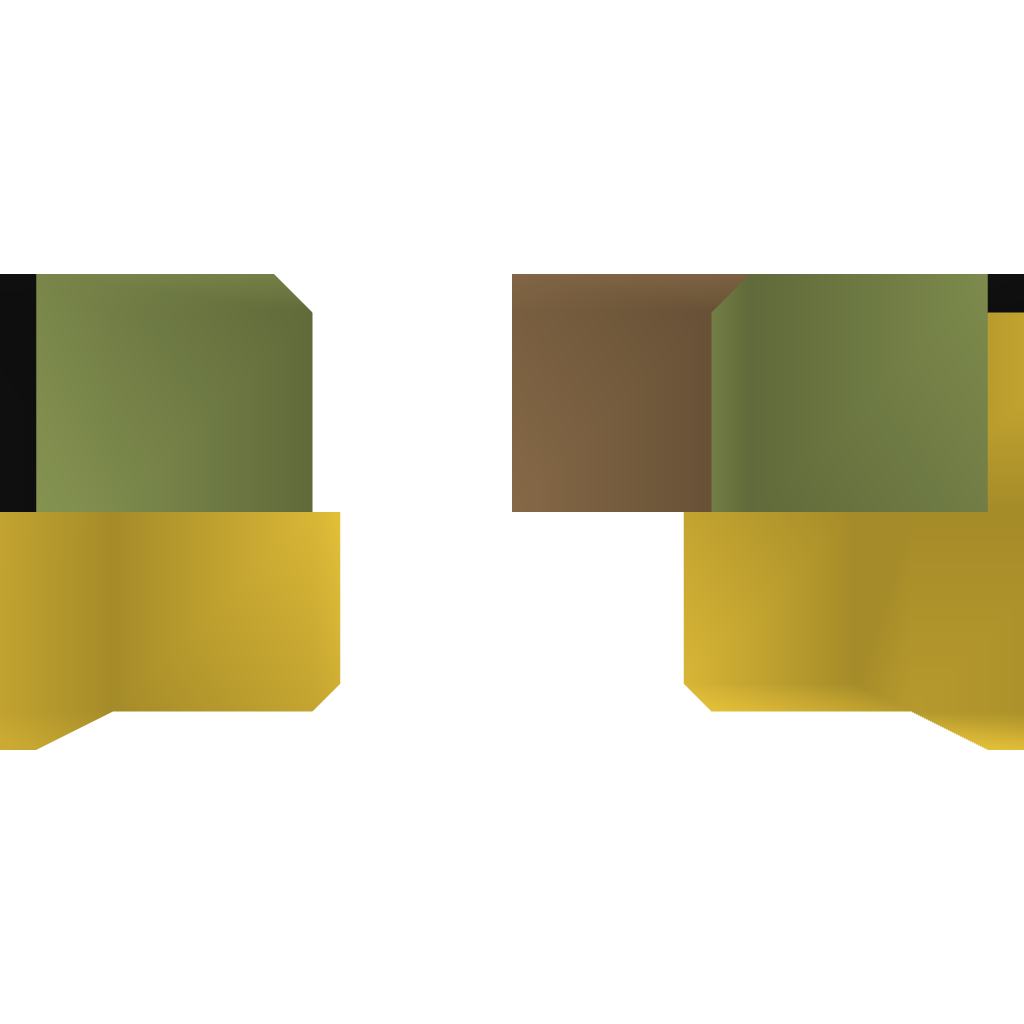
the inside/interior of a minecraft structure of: Clock Timer (Small)